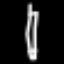
Label: pencil